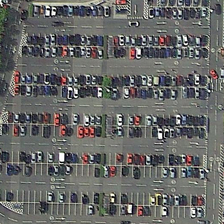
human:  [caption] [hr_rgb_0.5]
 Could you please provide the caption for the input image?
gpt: many cars are orderly in a parking lot near several green trees .

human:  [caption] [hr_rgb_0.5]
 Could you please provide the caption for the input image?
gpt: many cars are orderly in a parking lot near several green trees .

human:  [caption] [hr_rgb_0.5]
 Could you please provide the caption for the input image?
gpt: many cars are orderly in a parking lot near several green trees .

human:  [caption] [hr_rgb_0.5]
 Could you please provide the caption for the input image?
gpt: many cars are orderly in a parking lot near several green trees .

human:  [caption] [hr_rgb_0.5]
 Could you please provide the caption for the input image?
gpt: many cars are orderly in a parking lot near several green trees .